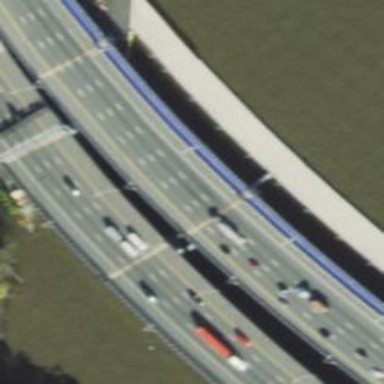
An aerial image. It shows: Cable-stayed bridge over the motorway with asphalt surface.